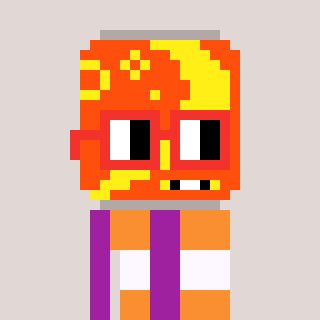
a pixel art character with square red glasses, a pop-shaped head and a magenta-colored body on a warm background